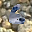
Label: 6